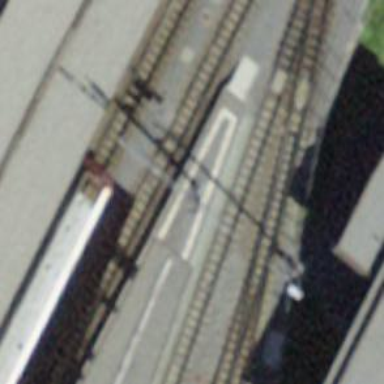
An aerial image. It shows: Narrow-gauge railway siding with electrified contact lines. It consists of one track.